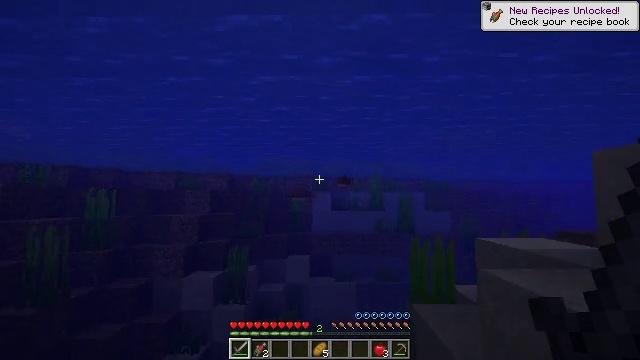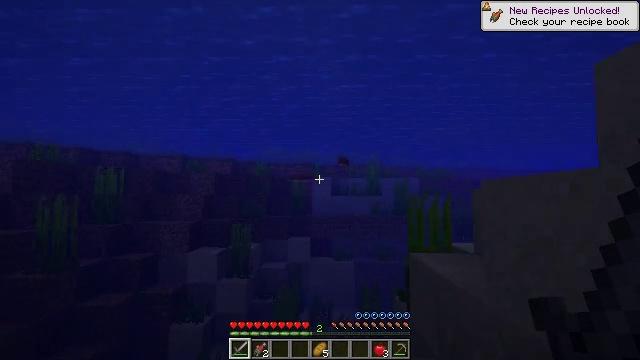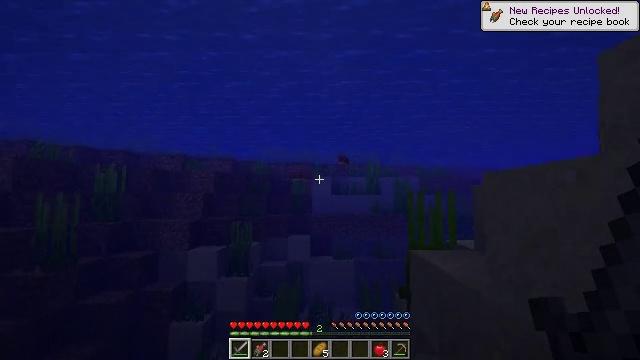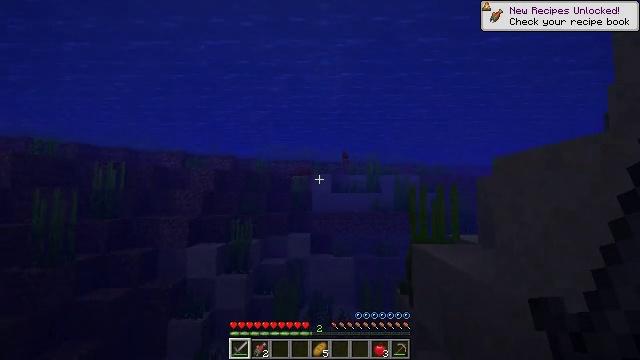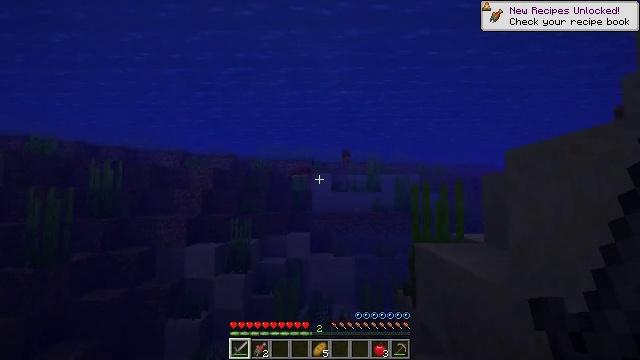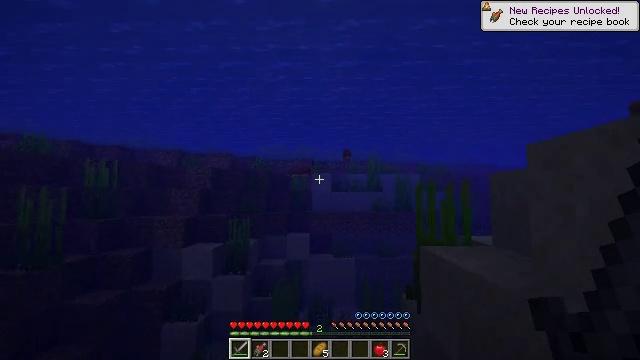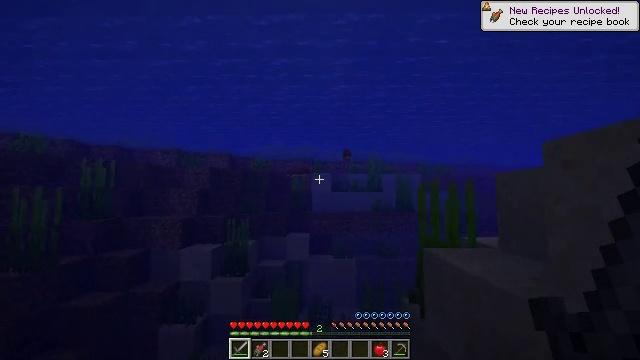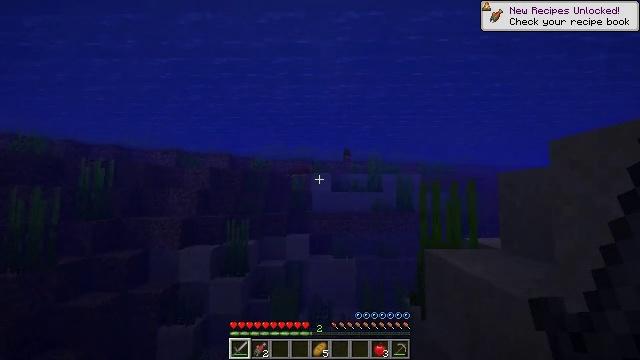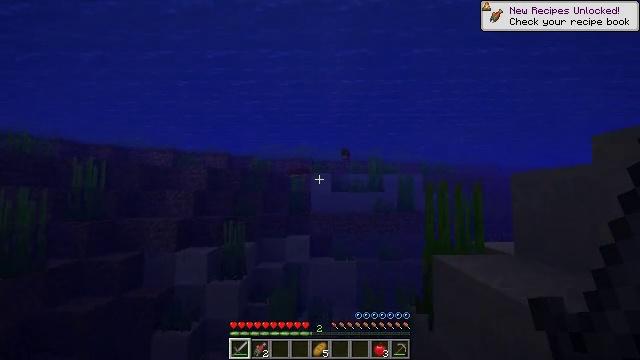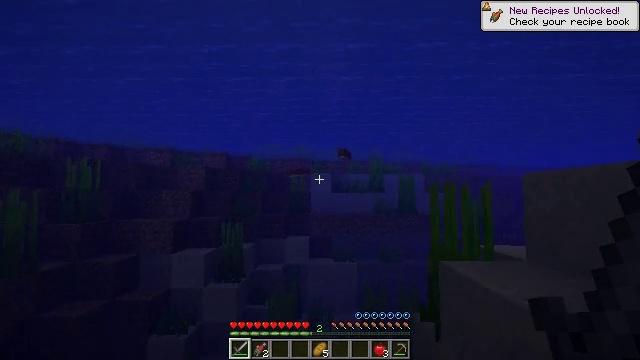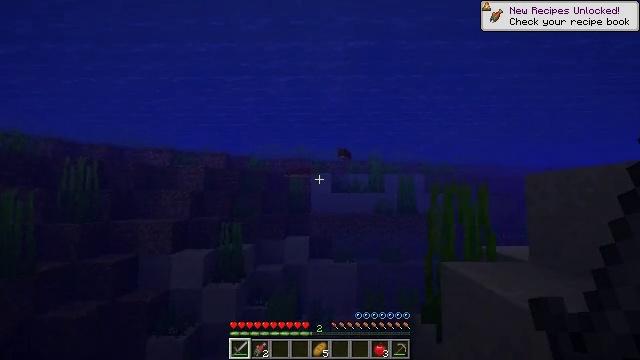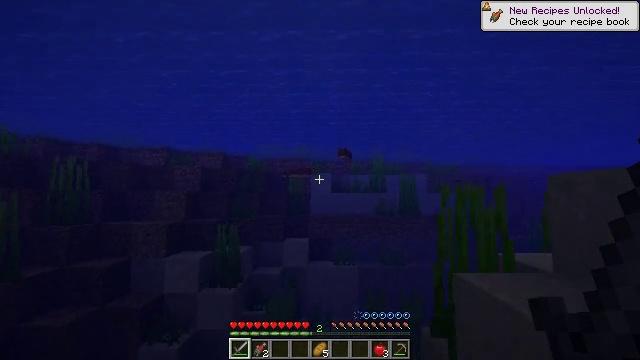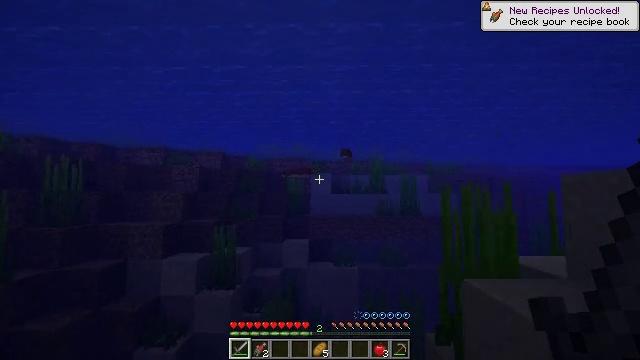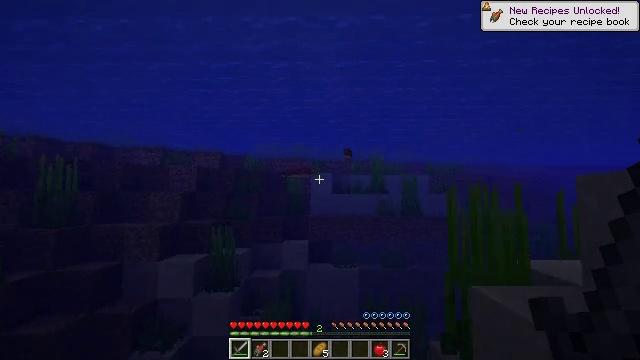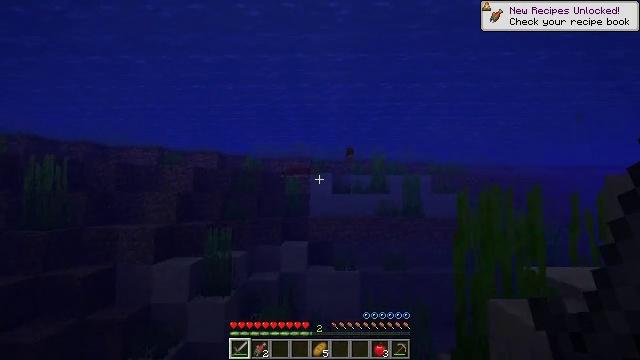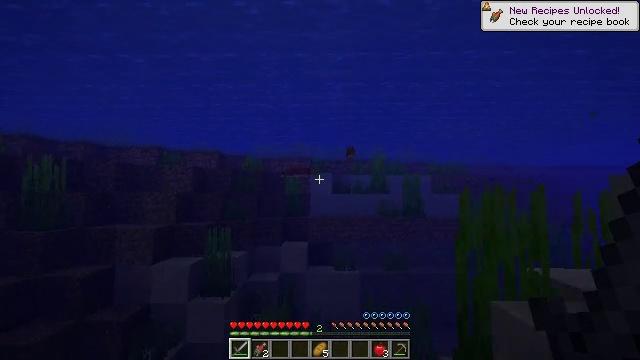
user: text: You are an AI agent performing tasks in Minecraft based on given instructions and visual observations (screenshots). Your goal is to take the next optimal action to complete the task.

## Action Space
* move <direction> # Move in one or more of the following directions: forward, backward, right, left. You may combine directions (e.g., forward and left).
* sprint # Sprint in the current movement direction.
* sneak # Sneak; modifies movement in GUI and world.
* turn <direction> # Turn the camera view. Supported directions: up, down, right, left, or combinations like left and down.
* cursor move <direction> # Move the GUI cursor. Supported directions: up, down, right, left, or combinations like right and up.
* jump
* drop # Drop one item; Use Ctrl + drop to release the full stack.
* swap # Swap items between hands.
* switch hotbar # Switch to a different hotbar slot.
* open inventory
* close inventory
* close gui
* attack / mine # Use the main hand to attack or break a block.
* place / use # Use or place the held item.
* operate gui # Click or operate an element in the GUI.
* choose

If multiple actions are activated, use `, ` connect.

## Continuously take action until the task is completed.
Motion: motion action
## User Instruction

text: Hunt fish.
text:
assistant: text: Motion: move forward, sprint
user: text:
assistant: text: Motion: move forward, sprint
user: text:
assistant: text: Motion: move forward
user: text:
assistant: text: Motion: move forward
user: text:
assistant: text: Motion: move forward
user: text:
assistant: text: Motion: move forward
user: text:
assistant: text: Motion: move forward
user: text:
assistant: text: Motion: move forward
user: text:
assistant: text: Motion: move forward
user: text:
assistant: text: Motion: move forward
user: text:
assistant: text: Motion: move forward
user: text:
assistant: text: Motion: move forward
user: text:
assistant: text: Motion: move forward
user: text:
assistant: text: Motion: move forward
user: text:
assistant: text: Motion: move forward
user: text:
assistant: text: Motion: move forward
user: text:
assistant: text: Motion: move forward
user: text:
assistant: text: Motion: move forward
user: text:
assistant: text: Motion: move forward
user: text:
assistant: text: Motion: move forward
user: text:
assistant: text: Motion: move forward, turn left
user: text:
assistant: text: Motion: move forward, turn left
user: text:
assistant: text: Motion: move forward
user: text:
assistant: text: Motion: move forward
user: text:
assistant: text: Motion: move forward
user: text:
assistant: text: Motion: move forward
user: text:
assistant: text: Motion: move forward
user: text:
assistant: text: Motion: move forward
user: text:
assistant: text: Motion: move forward
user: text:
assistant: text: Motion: move forward